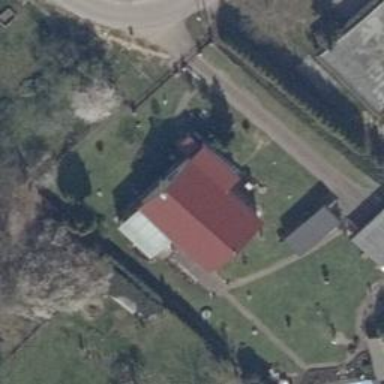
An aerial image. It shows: Building with gabled red roof.